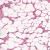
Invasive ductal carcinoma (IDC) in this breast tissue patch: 0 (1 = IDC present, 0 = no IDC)